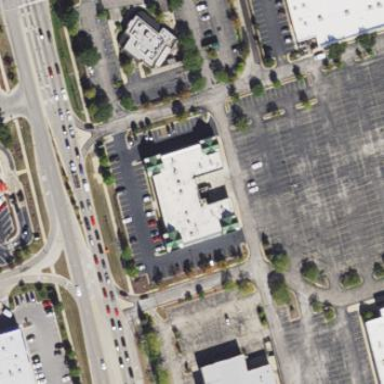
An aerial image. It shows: Commercial building.